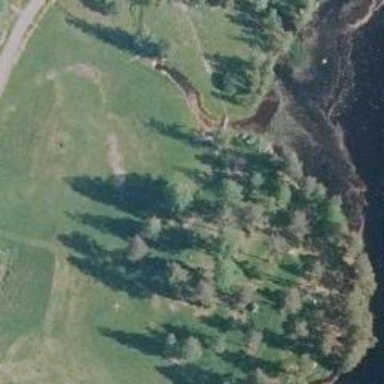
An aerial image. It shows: Disc golf tee area.